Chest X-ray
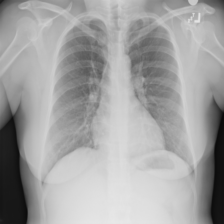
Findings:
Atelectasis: negative
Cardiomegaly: negative
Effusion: negative
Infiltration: negative
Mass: negative
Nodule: negative
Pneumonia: negative
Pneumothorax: negative
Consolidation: negative
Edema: negative
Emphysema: negative
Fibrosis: negative
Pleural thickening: negative
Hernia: negative